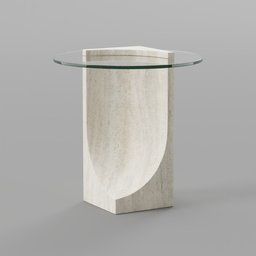
Label: furniture